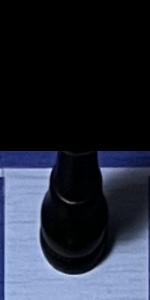
Label: King_Black